九年级 · 组合数学
现有如图所示“2022$\cdot$北京冬梦之约”的四枚邮票, 背面完全相同. 将这四枚邮票背
面朝上, 洗匀放好, 小萱从中随机抽取一枚不放回, 再从中随机抽取一枚, 则小萱抽到的两枚邮票恰好是冰墩墩和雪容融的概率是

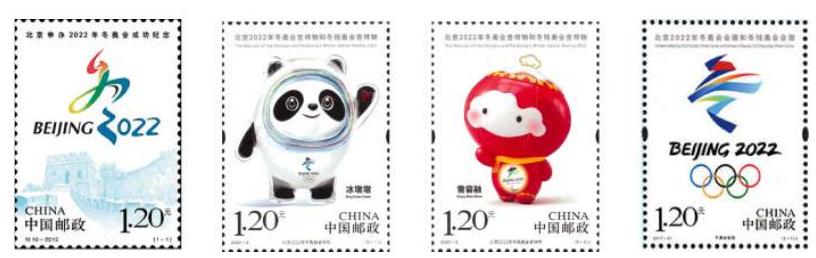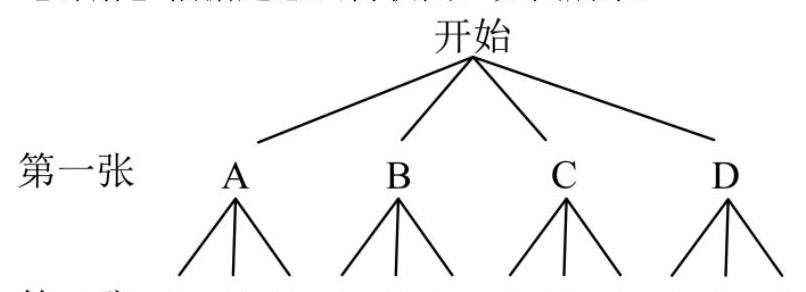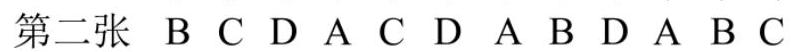
答案:  $\frac{1}{6}$

解析: 根据题意, 将四枚邮票依次记为 $\mathrm{A}, B, C, D$, 根据画树状图法求概率, 即可求解.

【详解】根据题意画树状图，如图所示，

从上图可以看出, 共有 12 种等可能的情况, 其中小萱同学抽到的两枚邮票恰好是 $B$ (冰墩墩）和 $C$ （雪容融）的情况有 2 种.

$\therefore$ 恰好是 $B$ （冰墩墩）和 $C$ （雪容融）的概率为: $P=\frac{2}{12}=\frac{1}{6}$.

故答案为: $\frac{1}{6}$.

【点睛】本题考查了画树状图法求概率．解题的关键是把所有等可能的情况都列举出来.